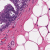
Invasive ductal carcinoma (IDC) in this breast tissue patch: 0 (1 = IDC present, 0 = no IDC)